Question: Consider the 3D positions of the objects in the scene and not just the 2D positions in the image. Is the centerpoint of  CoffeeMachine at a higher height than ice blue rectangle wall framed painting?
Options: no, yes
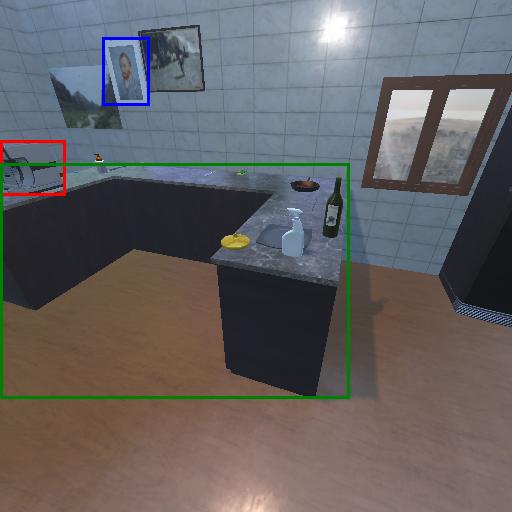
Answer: no